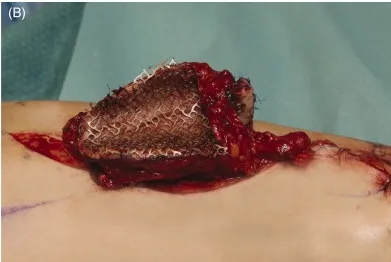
Intraoperative pictures from the 1st stage.prefabricated titanium coated cage was used to line soft tissue inner lining.
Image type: medical_photograph (other_medical_photograph)